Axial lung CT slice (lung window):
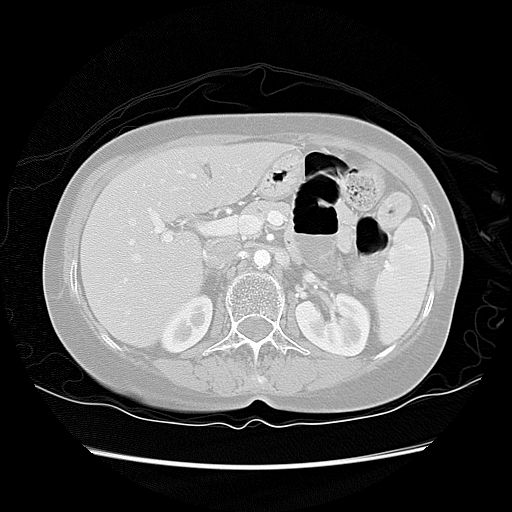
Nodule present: no